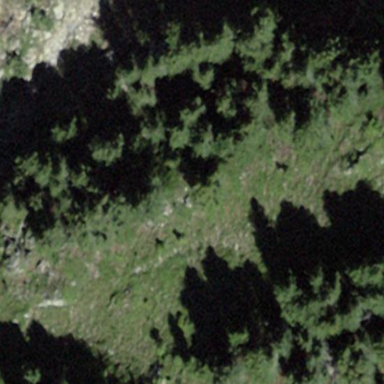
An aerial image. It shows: Forest area.